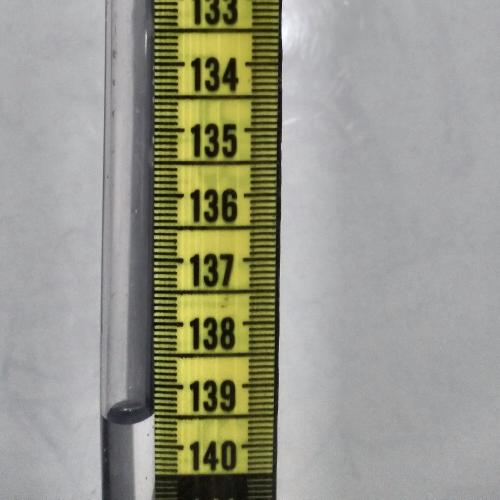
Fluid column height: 139.5 cm